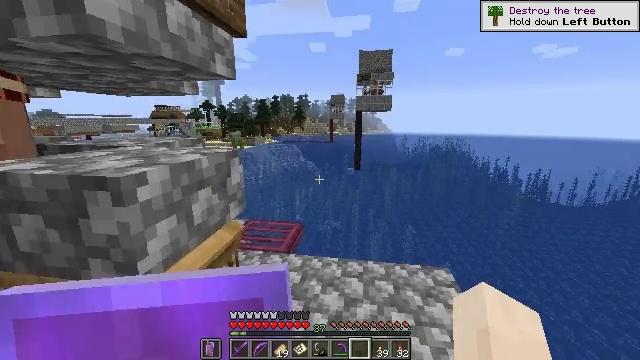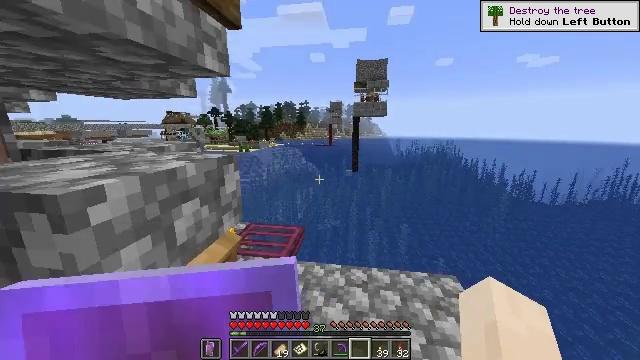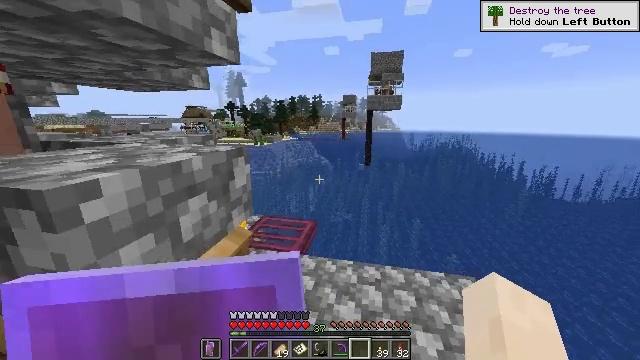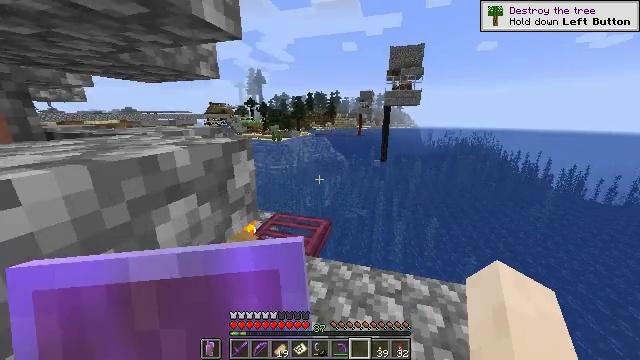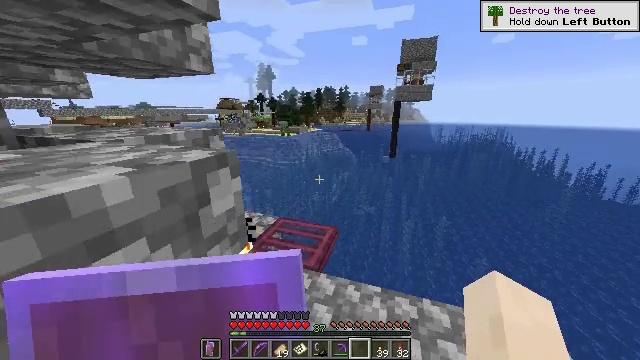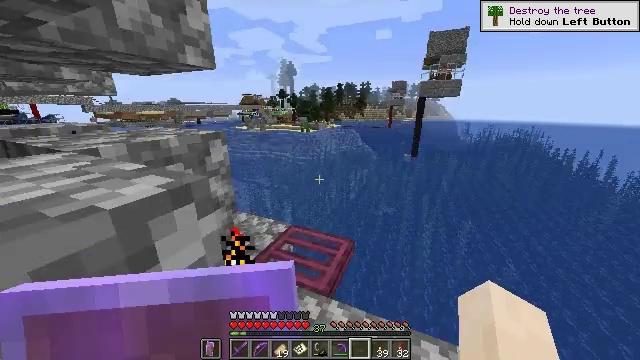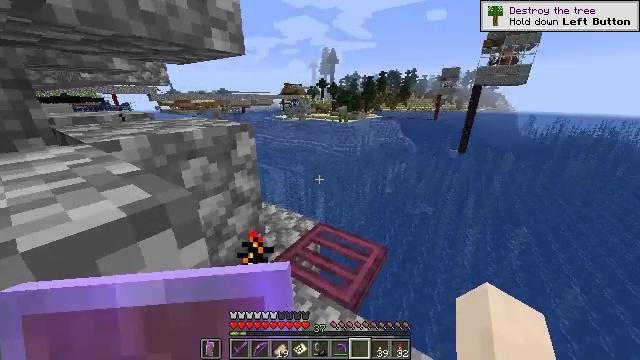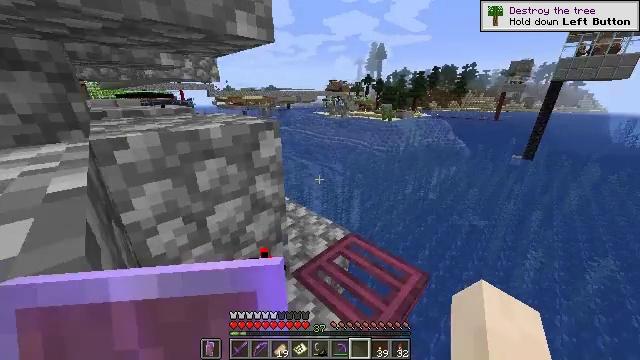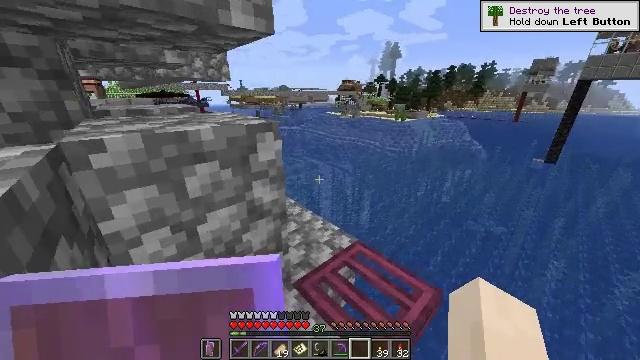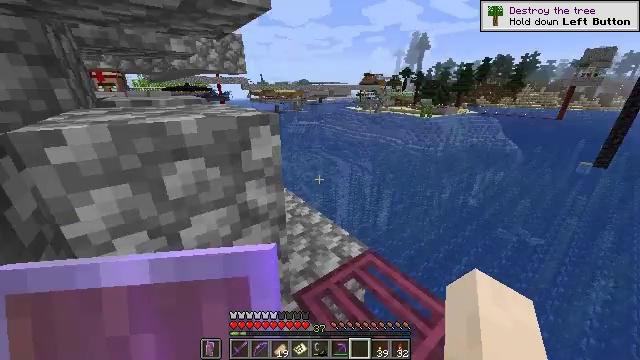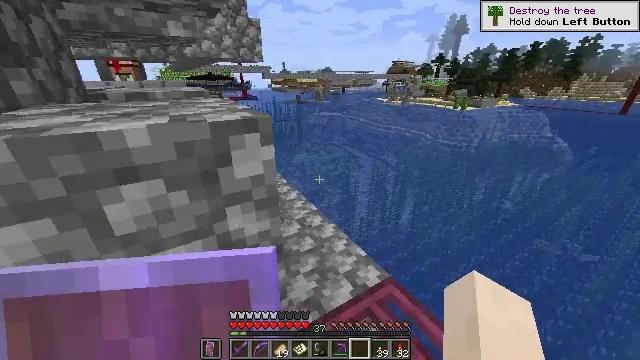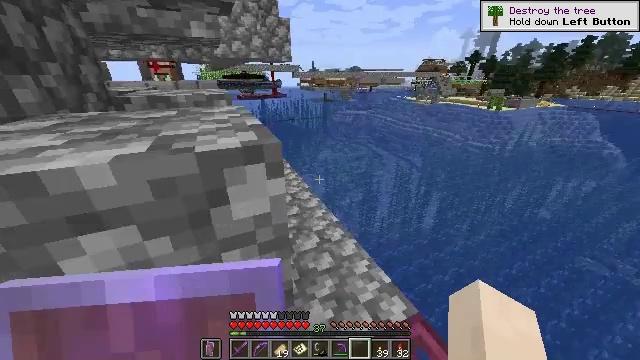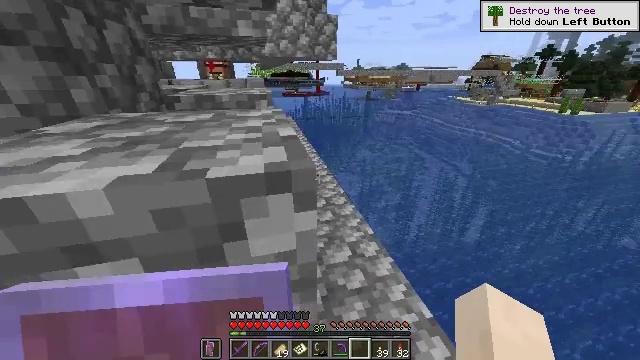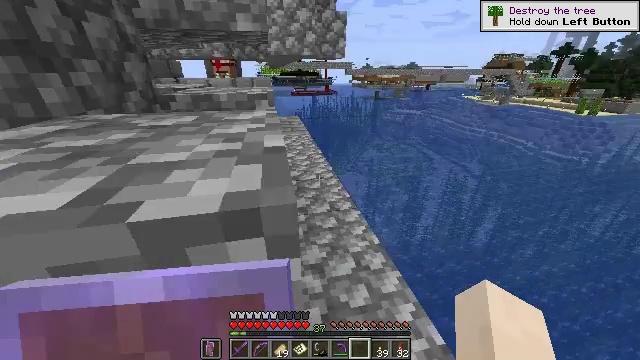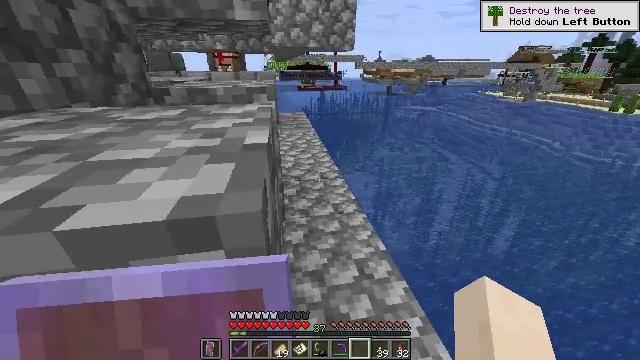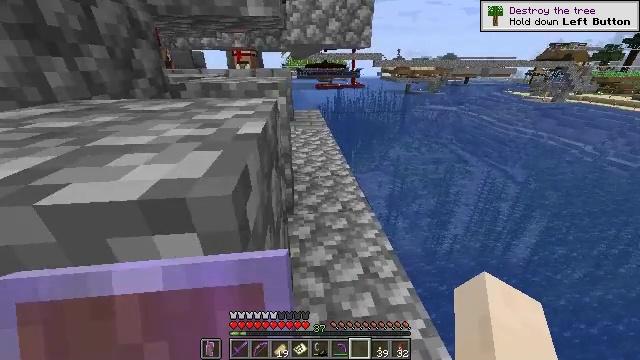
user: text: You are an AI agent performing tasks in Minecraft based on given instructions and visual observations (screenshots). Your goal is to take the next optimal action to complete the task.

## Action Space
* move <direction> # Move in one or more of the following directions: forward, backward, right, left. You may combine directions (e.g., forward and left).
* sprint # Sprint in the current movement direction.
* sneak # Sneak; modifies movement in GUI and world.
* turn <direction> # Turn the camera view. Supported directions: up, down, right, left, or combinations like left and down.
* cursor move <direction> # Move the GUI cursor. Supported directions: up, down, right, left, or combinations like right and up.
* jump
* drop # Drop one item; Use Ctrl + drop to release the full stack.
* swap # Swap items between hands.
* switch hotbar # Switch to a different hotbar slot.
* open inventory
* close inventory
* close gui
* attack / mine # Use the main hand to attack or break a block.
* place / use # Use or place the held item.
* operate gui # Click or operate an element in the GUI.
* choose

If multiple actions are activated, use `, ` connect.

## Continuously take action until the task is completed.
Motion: motion action
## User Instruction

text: Craft a map by arranging paper and a compass on a crafting table.
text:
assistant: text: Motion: move forward, sprint
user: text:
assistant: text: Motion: move forward, sprint, turn left and down
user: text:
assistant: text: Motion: move forward, sprint, turn left and down
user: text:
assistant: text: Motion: move forward, sprint, turn left and down
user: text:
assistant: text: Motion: move forward, sprint, turn left
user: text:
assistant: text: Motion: move forward, sprint, turn left and down
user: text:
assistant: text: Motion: move forward, sprint, turn left
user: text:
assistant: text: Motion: move forward, sprint, turn left
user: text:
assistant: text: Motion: move forward, sprint, turn left and down
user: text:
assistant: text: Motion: move forward, sprint, turn left and down
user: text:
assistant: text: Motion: move forward, sprint, turn left
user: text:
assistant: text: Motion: move forward, sprint, turn left
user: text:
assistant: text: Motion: move forward, sprint, turn left
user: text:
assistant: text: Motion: move forward, sprint, turn left
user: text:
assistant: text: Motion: move forward, sprint, turn left
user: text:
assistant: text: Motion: move forward, sprint, turn left
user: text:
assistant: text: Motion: move forward and move right, sprint
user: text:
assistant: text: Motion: move forward and move right, sprint, turn left
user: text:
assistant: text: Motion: move forward and move right, sprint, turn left
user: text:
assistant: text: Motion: move forward, sprint, turn left
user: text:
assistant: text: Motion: move forward, sprint, turn left
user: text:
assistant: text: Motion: move forward, sprint
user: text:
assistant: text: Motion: move forward, sprint
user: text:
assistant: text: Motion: move forward, sprint
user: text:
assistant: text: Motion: move forward, sprint
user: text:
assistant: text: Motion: move forward and move right, sprint
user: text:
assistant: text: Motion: move forward and move right, sprint
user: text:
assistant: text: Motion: move forward and move right, sprint, turn left
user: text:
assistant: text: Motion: move forward, sprint, turn left and down
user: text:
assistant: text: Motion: move forward, sprint, turn left and up